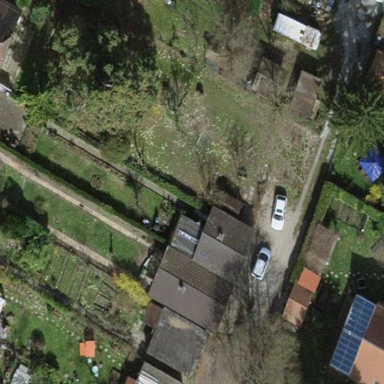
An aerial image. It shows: Garden surrounded by fence.